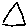
Label: triangle